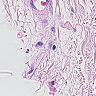
Metastatic tissue present: no